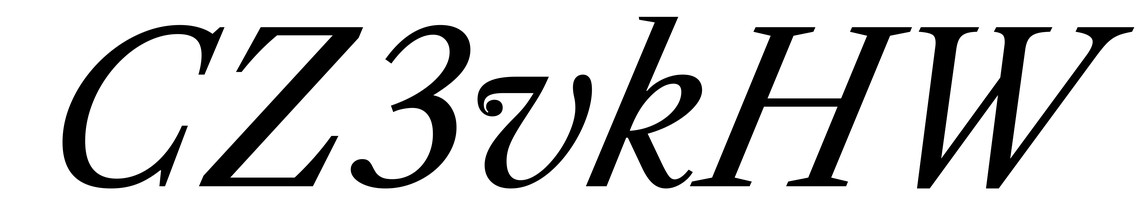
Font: LibreCaslonText-Italic_Italic